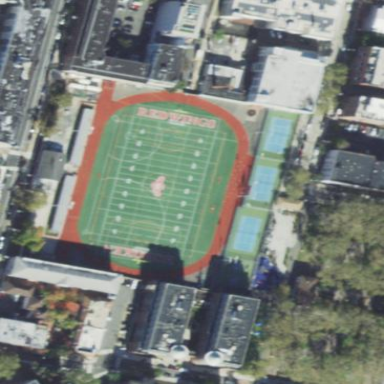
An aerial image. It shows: Artificial turf pitch used for American football.